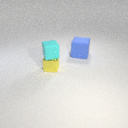
small yellow metal cube in front of large blue rubber cube